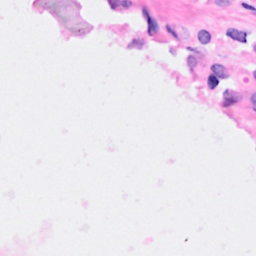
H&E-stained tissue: Breast